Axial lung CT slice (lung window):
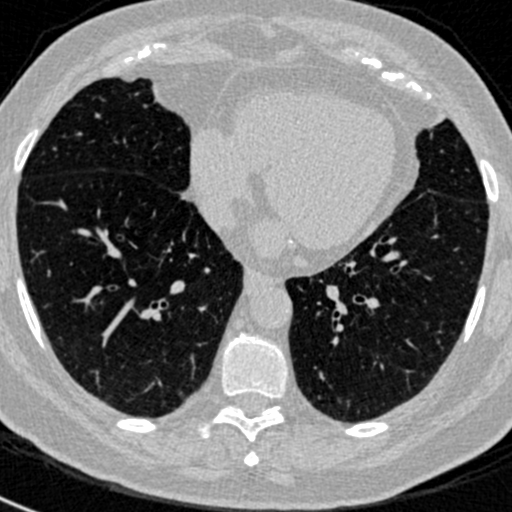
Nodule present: no